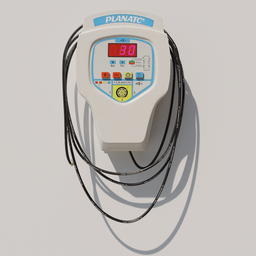
Label: electronics